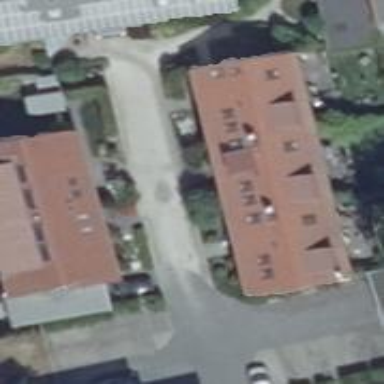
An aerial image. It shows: Gabled apartments building with roof tiles in beige color.